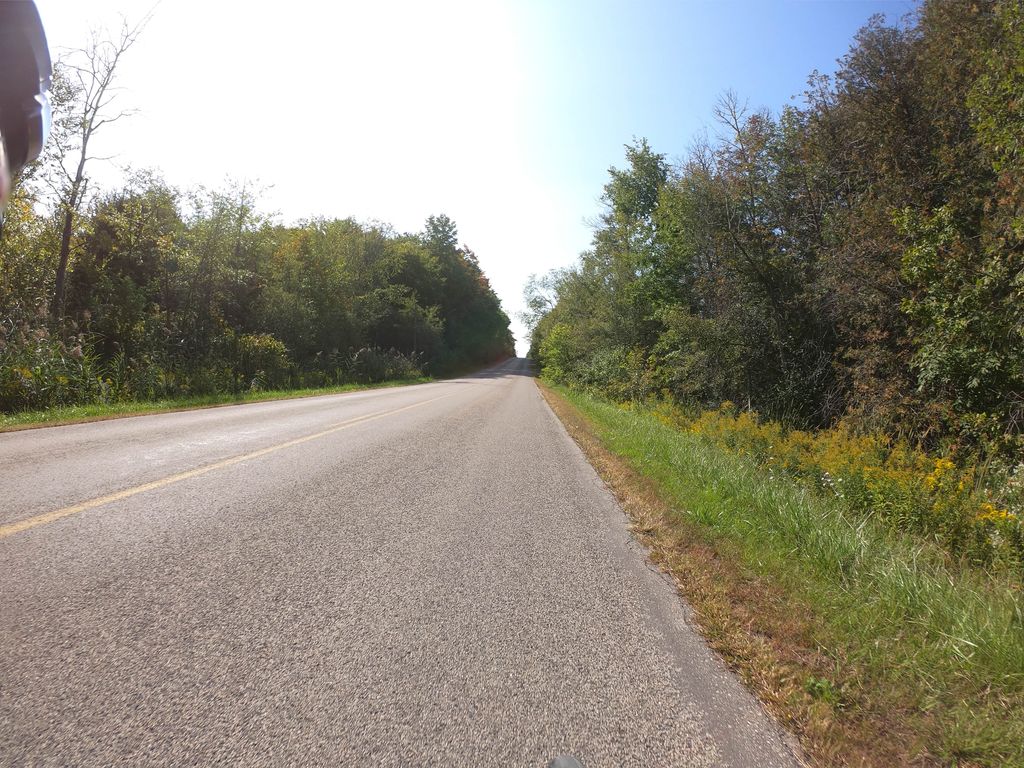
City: kitchener-waterloo